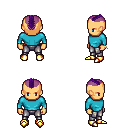
a pixel art fantasy rpg character, male body template, human, tanned skin, teal long-sleeve shirt, metal pants, purple short mohawk hairstyle, bracelets, gold boots, four views (front, back, left, right), 2x2 character sprite sheet, small pixel art, hard edges, no anti-aliasing